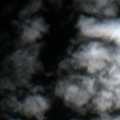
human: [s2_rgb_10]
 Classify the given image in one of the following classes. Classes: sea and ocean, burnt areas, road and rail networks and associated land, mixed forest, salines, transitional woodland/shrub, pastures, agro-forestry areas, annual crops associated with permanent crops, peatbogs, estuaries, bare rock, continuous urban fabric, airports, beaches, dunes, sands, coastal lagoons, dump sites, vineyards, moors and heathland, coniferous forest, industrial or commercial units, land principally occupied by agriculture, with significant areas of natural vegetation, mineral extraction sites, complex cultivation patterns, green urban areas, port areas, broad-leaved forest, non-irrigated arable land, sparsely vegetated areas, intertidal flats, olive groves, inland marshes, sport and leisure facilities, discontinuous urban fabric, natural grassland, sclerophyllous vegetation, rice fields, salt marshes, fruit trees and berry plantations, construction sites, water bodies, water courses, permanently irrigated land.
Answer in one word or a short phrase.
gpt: sea and ocean